Milling tool wear sample.
Tool blade image: 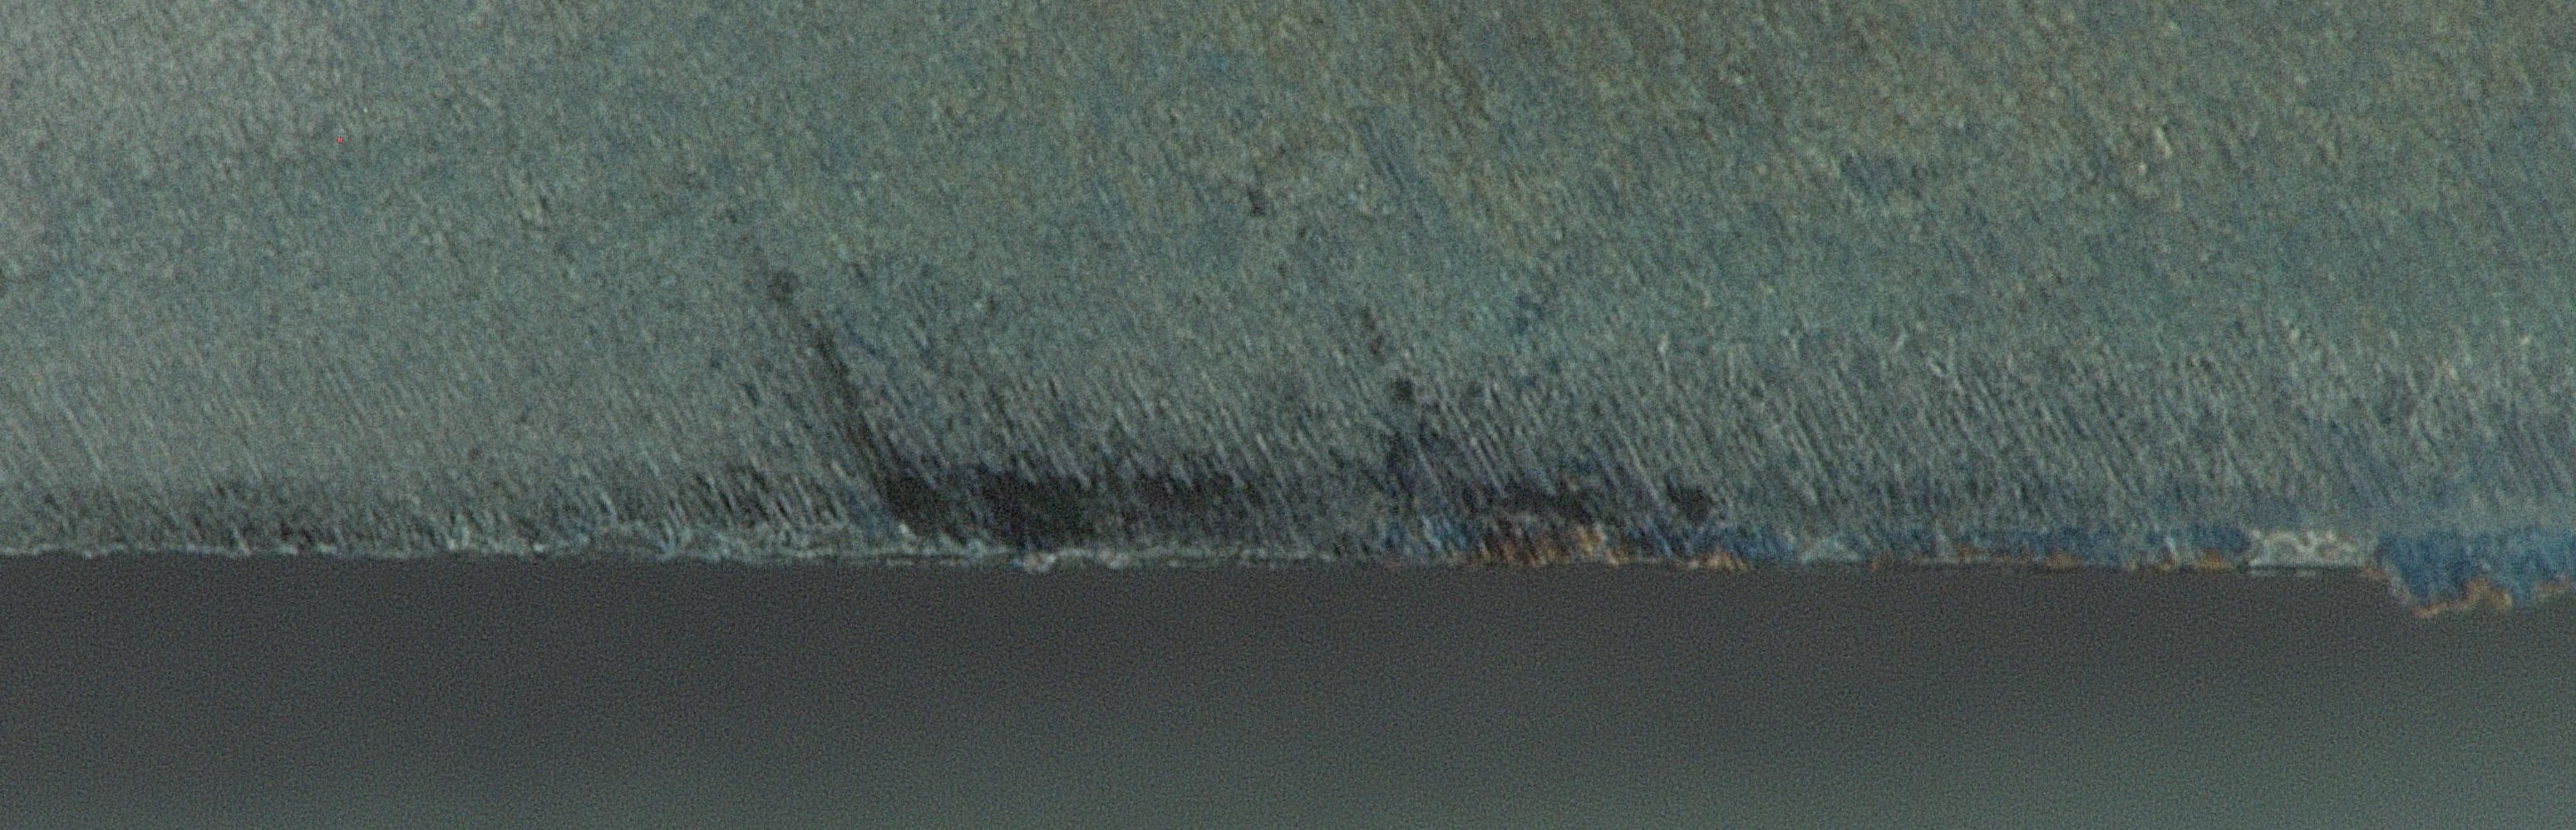
Chip image: 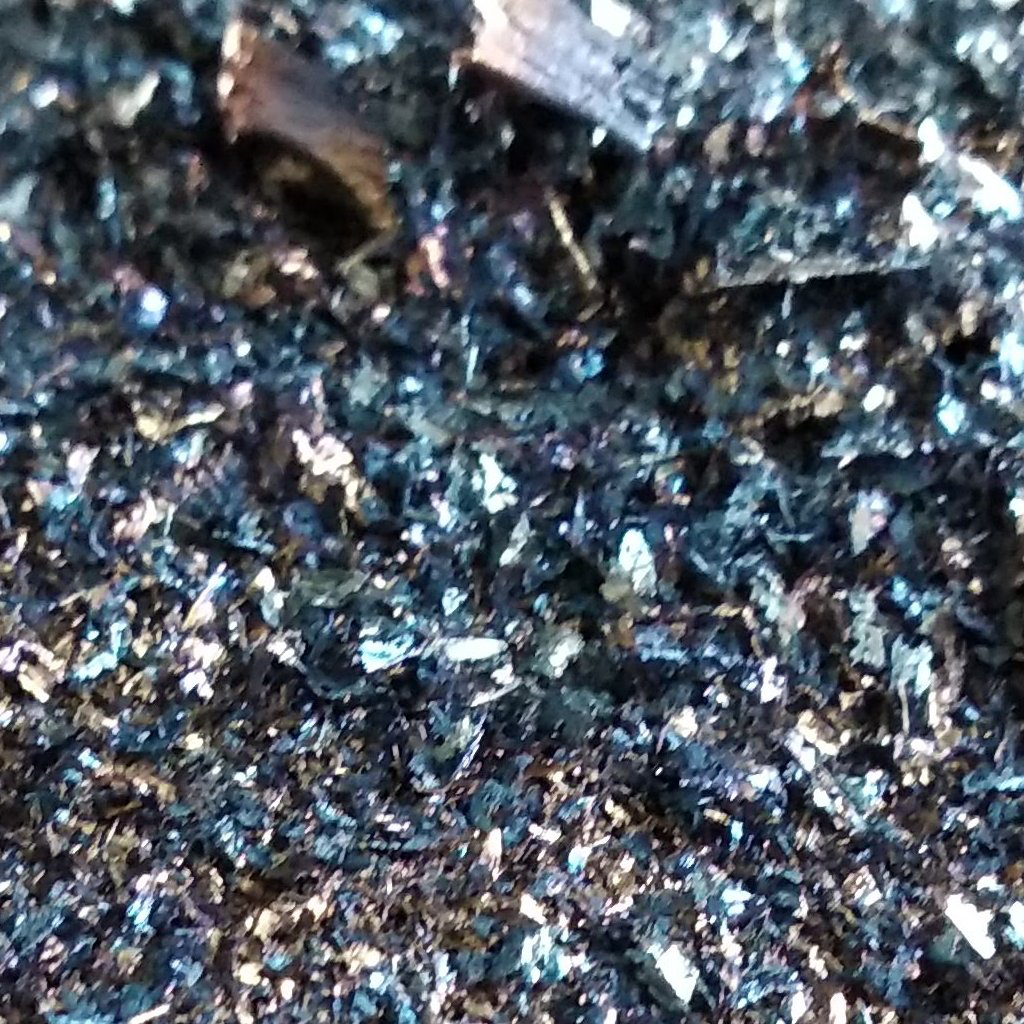
Workpiece image: 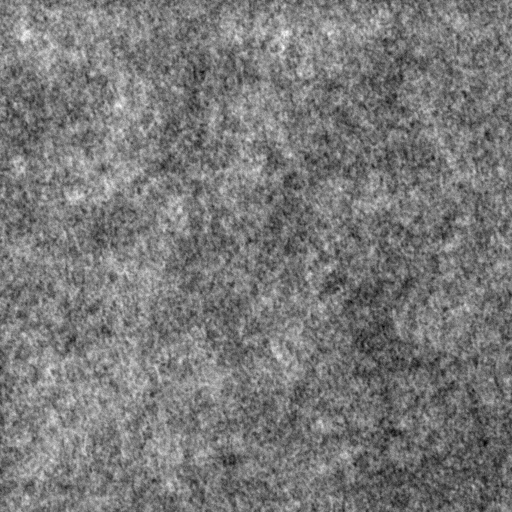
Tool wear state: dulled
Gaps: 0
Flank wear: 132.72
Overhang: 46.38
Force-signal Mel-spectrograms (X, Y, Z axes): 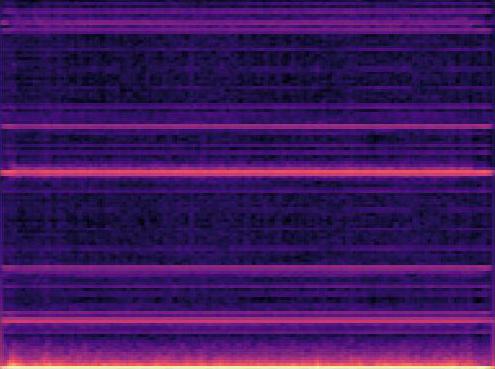 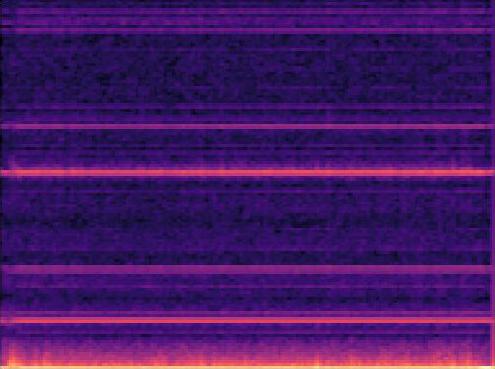 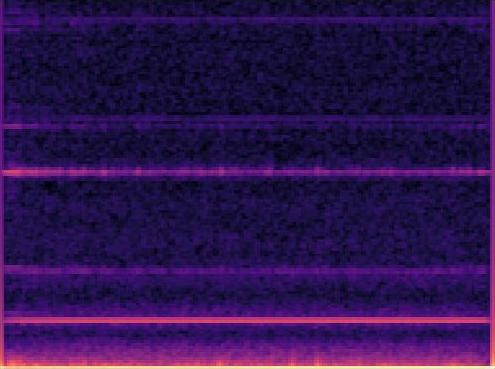
Force-signal scalograms (X, Y, Z axes): 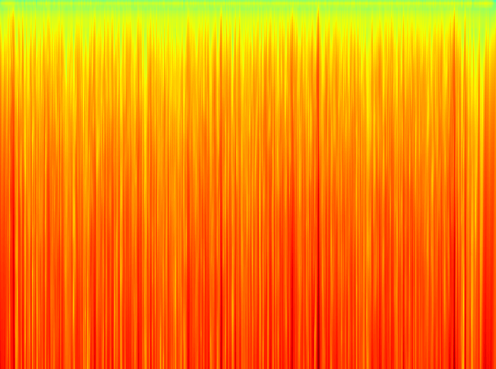 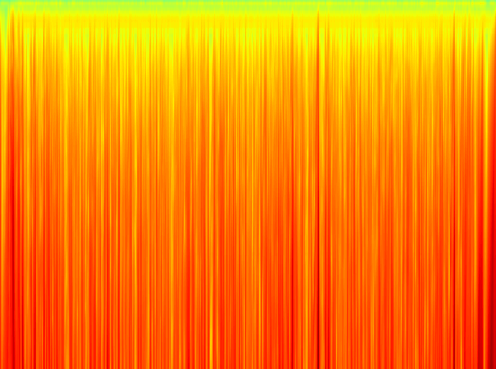 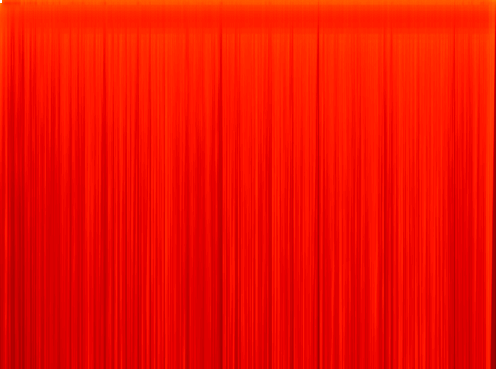
Force phase: accelerated_severe_wear